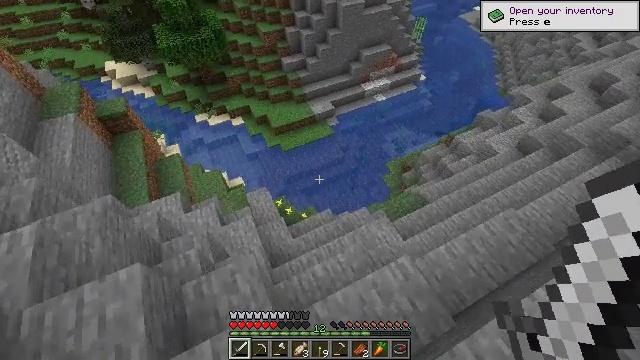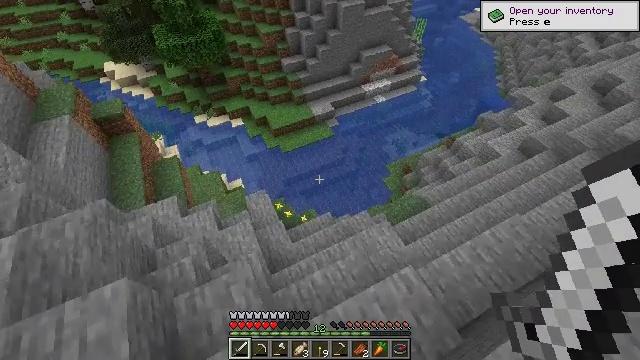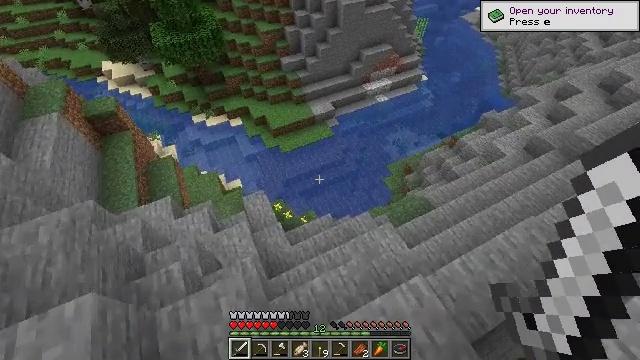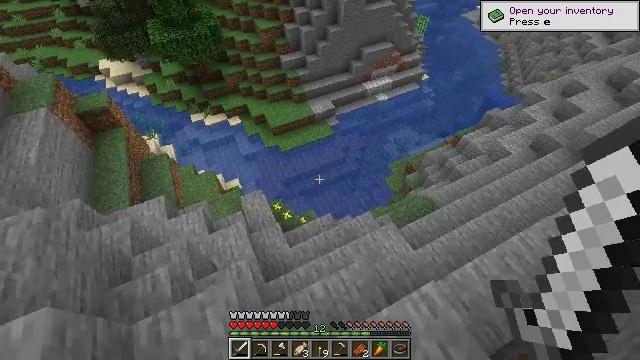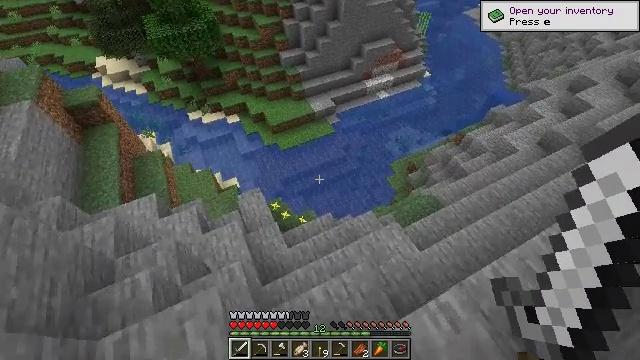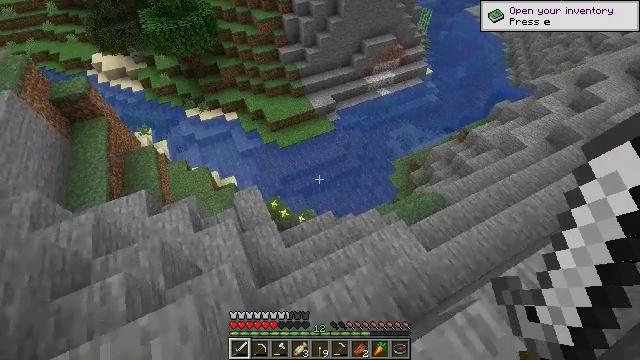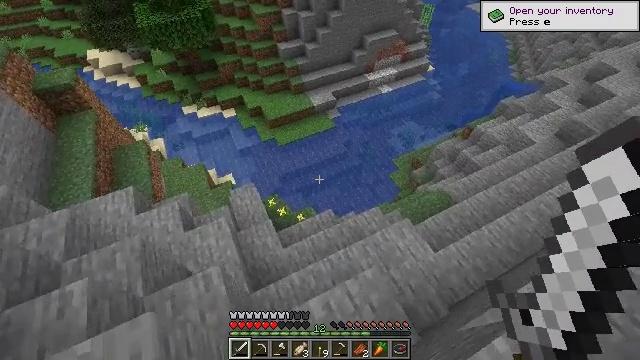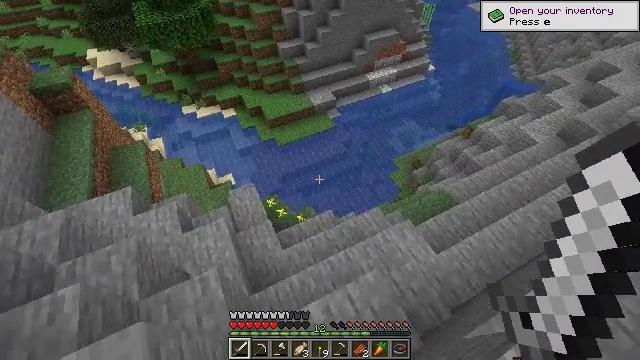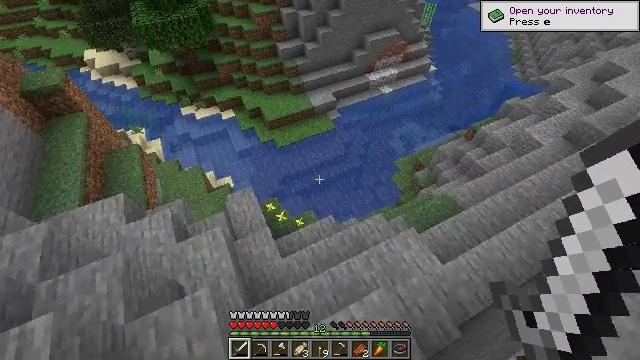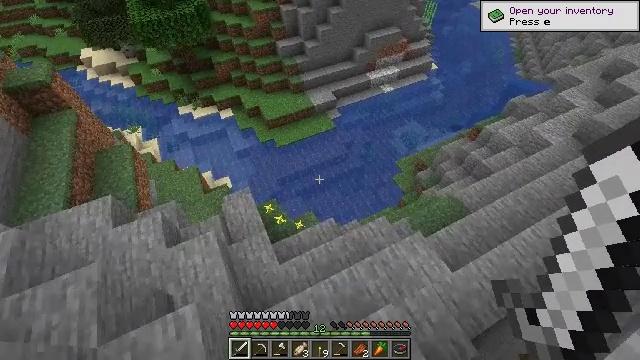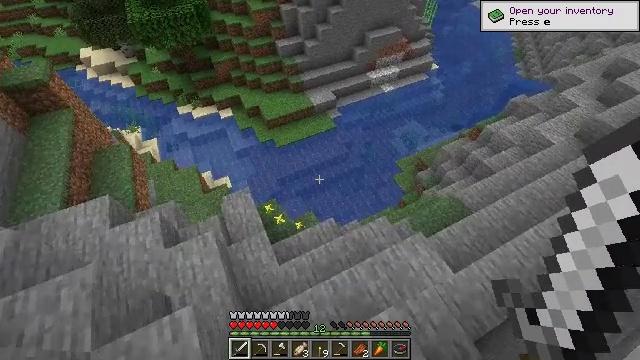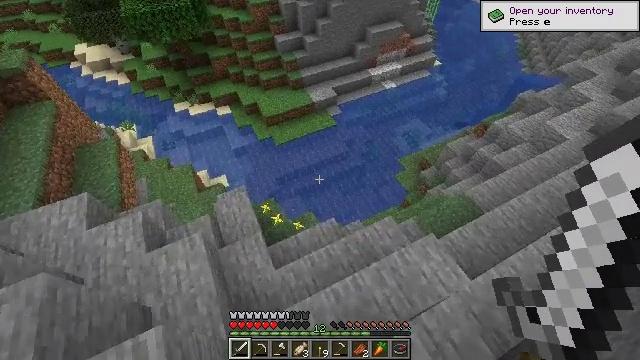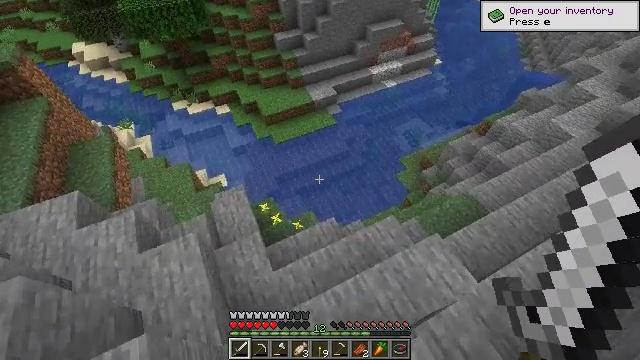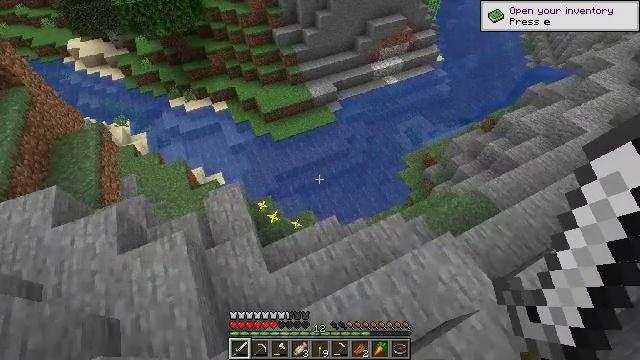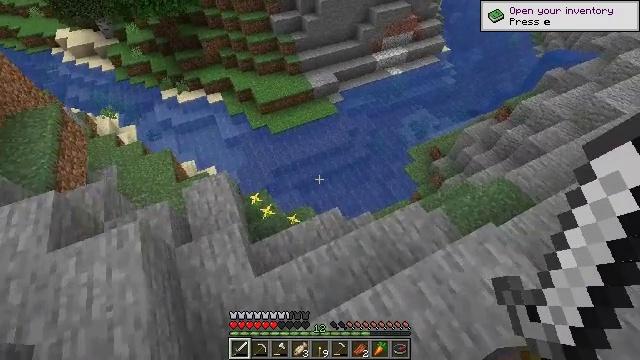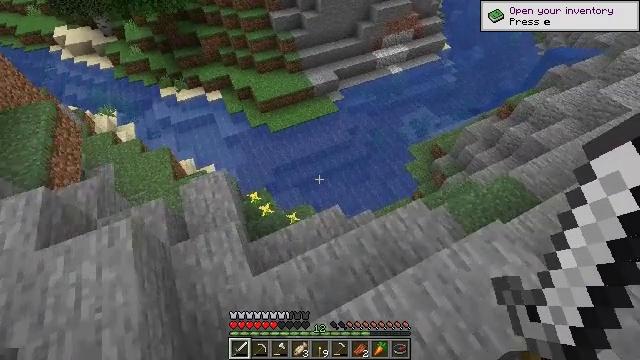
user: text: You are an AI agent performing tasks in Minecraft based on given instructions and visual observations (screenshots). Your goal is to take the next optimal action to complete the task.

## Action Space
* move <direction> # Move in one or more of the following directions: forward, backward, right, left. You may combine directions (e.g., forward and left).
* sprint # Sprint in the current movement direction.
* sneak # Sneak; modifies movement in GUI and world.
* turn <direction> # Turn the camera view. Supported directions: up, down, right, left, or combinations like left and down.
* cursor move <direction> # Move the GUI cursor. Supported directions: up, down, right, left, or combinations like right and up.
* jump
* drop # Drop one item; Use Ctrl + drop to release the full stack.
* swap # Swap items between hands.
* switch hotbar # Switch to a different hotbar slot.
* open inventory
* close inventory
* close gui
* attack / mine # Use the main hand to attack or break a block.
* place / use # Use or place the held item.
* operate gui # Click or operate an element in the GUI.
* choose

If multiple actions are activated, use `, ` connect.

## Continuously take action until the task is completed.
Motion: motion action
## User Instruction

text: Mine the sugar cane near rivers.
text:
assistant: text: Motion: move forward
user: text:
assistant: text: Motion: move forward
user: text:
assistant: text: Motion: move forward
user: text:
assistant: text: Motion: move forward
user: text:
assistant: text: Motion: move forward
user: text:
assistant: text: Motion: move forward
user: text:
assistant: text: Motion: move forward
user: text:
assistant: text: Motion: move forward
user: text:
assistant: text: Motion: move forward
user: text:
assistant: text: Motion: move forward
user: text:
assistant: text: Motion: move forward
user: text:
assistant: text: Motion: move forward
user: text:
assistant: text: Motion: move forward
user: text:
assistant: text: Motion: move forward
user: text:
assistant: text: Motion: move forward
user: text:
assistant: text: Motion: move forward
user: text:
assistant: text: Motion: move forward and move right, turn right
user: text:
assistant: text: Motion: move forward and move right
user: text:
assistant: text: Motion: move forward and move right, turn right
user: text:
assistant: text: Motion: move forward and move right, turn right
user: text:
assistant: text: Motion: move forward and move right
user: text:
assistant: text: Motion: move forward and move right
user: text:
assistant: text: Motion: move forward and move right
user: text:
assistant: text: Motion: move forward and move right
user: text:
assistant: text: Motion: move forward and move right
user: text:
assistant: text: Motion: move forward and move right
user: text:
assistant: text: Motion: move forward and move right
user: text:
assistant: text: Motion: move forward and move right
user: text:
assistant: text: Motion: move forward and move right
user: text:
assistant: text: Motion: move forward and move right